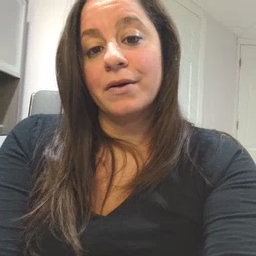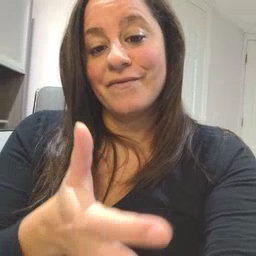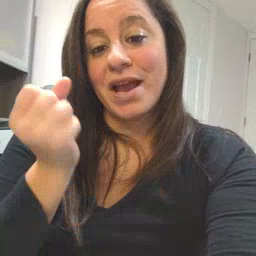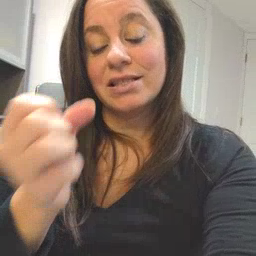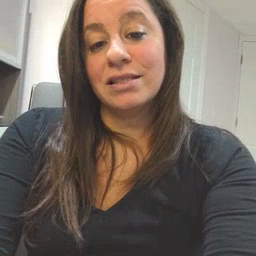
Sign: fast